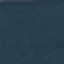
Land use / land cover: Forest